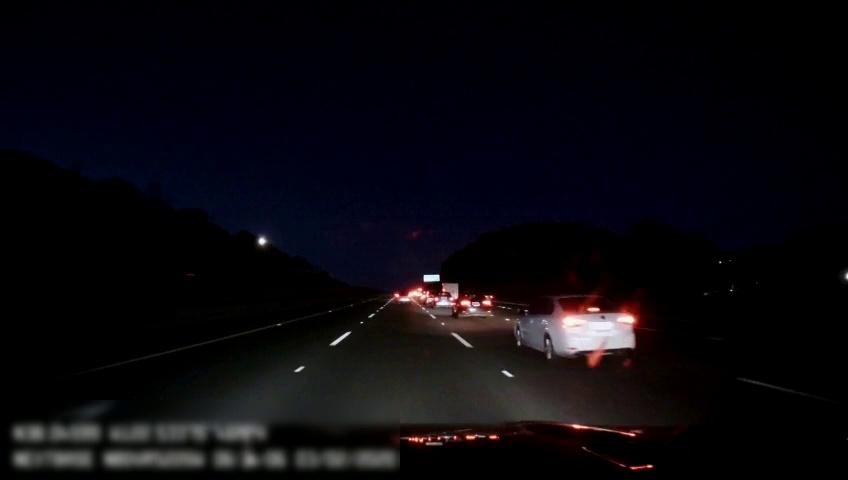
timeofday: Night
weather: Other
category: Drivable Space
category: Vehicles | SUV
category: Vehicles | Other LV
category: Vehicles | Car
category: Vehicles | SUV
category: Vehicles | Car
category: Lanes | Alternate Lane
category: Lanes | Current Lane
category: Lanes | Current Lane
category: Lanes | Alternate Lane
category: Lanes | Alternate Lane
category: Lanes | Alternate Lane